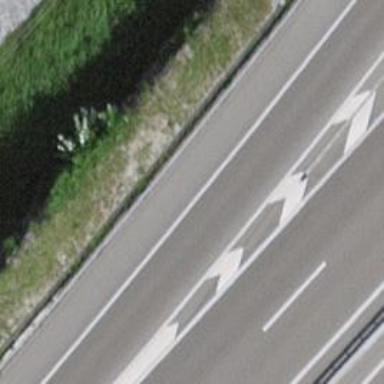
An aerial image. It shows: Asphalt motorway link.